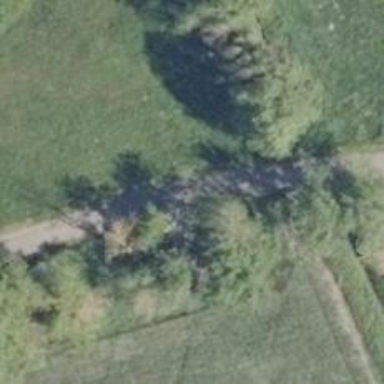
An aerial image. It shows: Agricultural service road with asphalt surface. The road is designated for agricultural vehicles and also serves as bicycle route. The track type is graded as grade1.